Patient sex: M
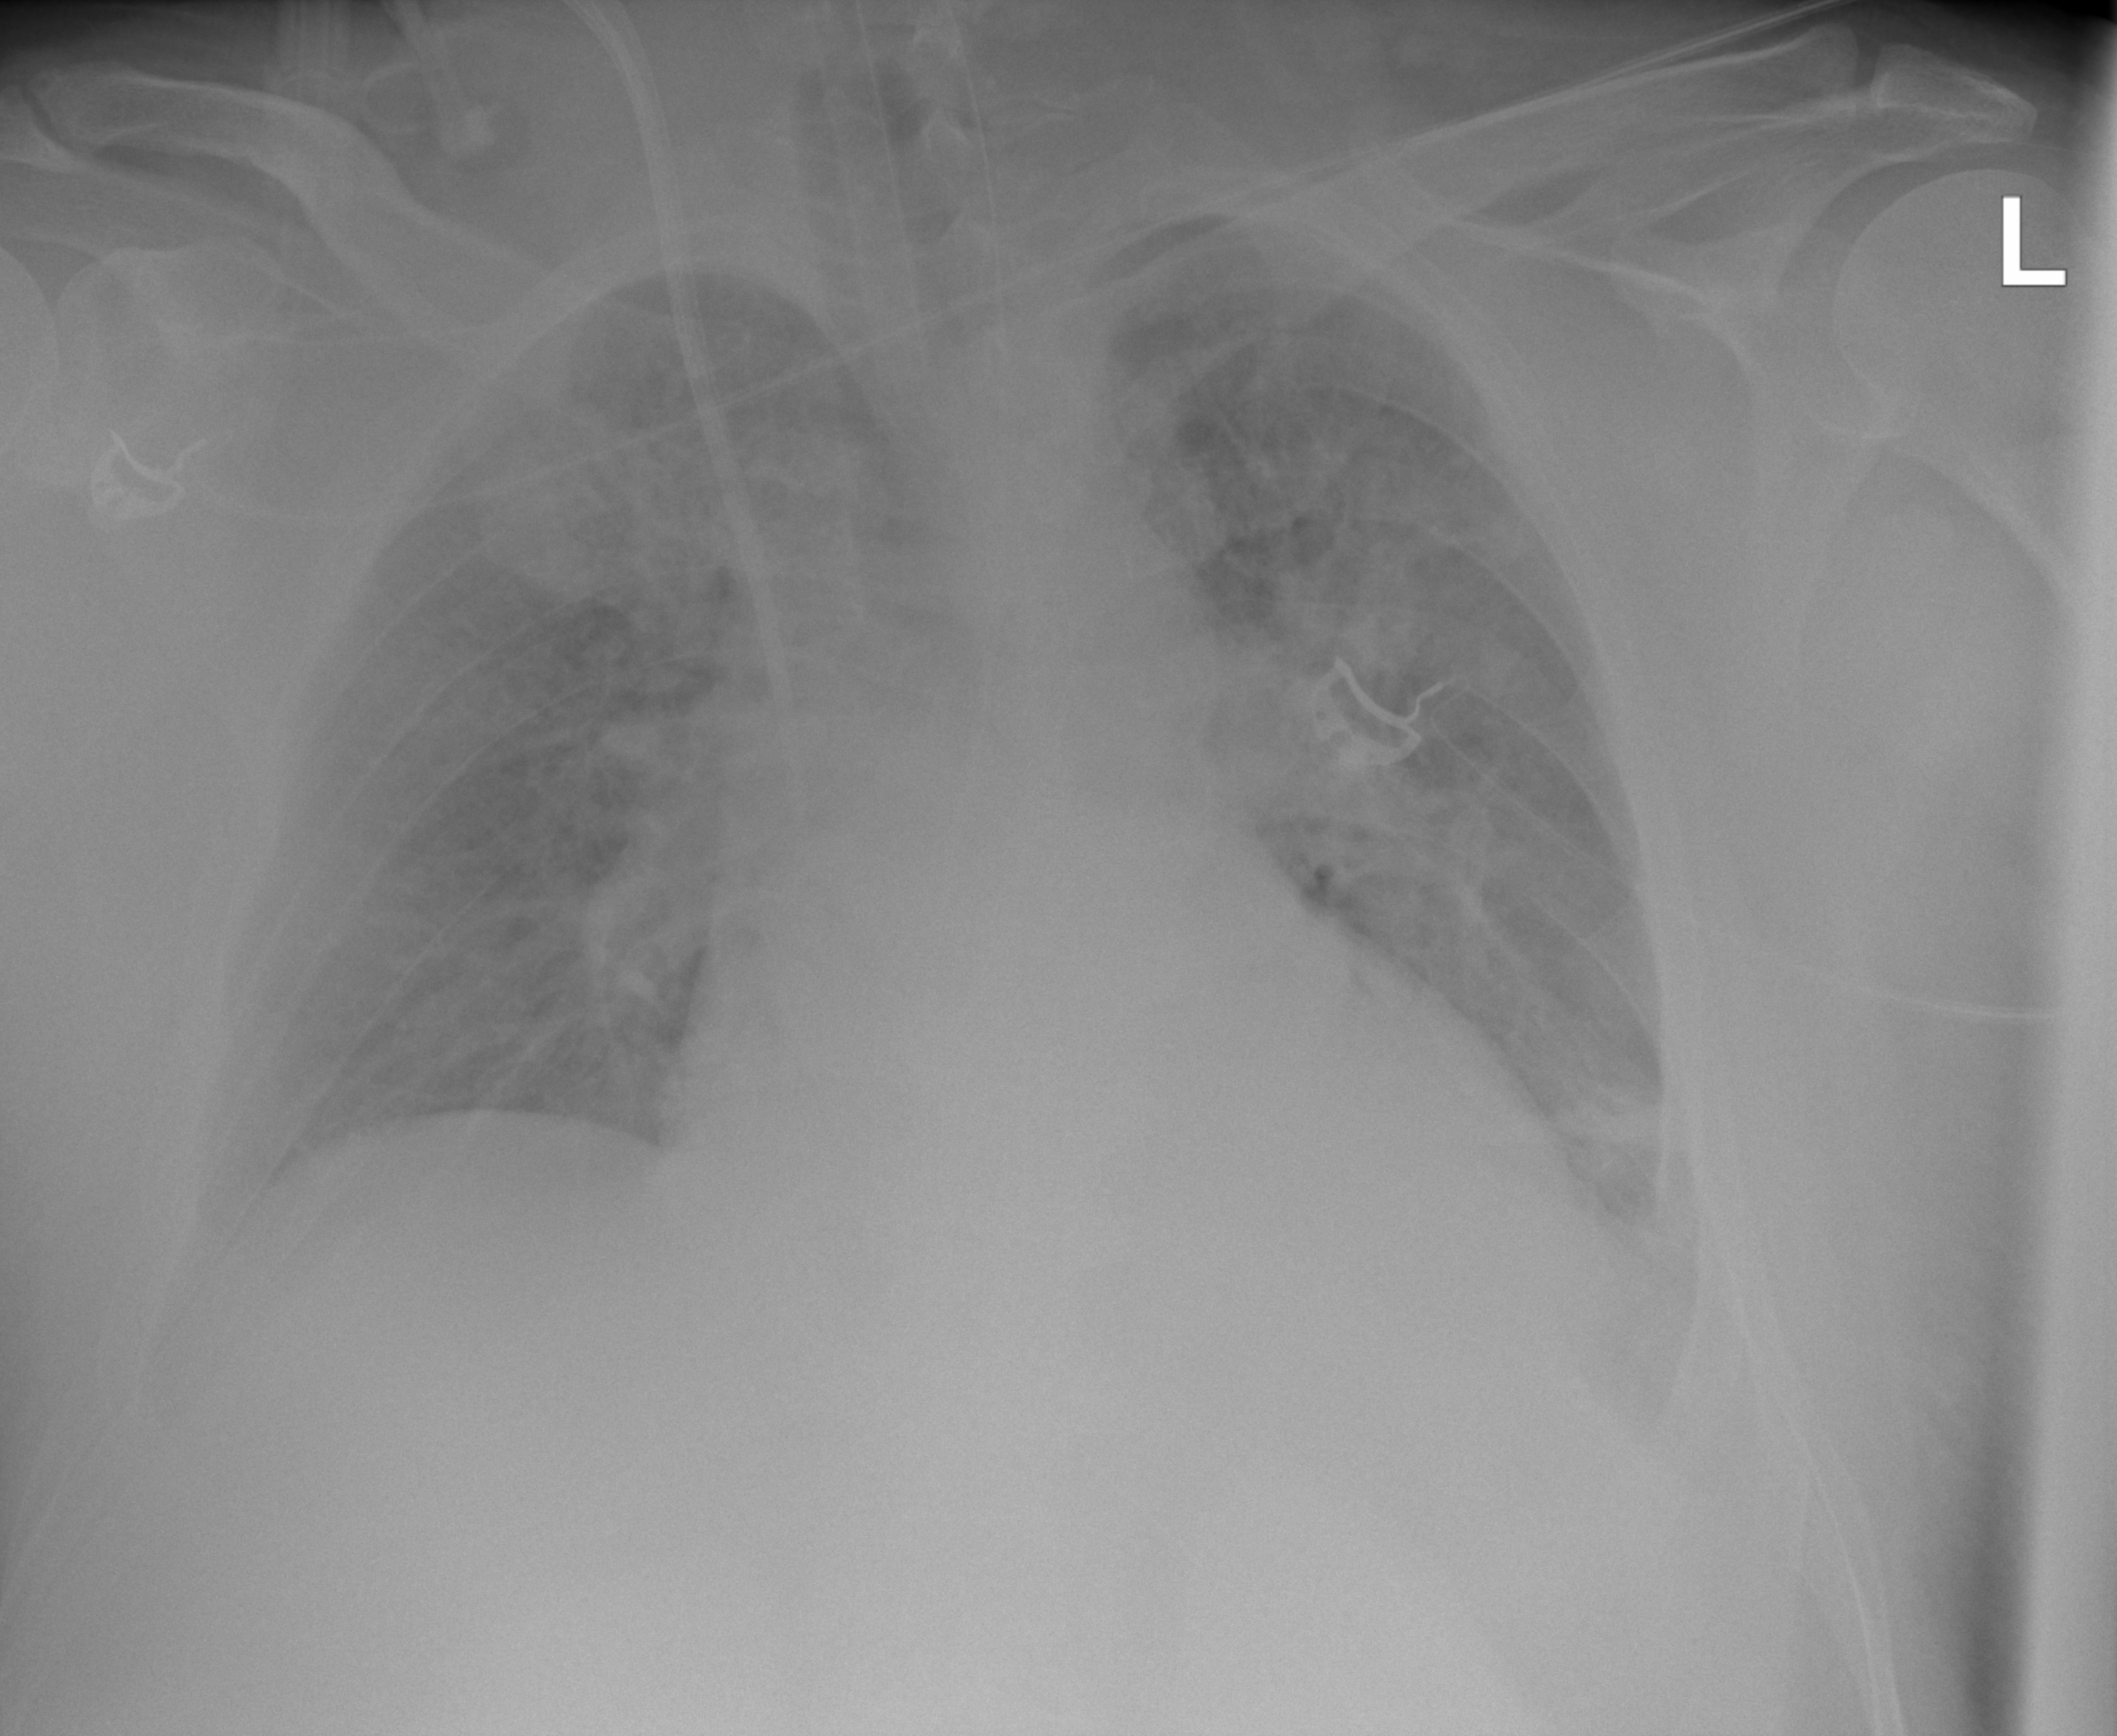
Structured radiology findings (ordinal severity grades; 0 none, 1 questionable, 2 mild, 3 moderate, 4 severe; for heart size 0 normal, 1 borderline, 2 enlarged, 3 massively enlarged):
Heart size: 2
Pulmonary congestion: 2
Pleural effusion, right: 0
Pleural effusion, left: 0
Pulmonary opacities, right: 2
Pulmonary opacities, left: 2
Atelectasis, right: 3
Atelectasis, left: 3